Interaction volume radius: 10 \u00c5
Interaction volume height: 15 \u00c5
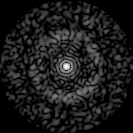
Disorder parameter: 0.838